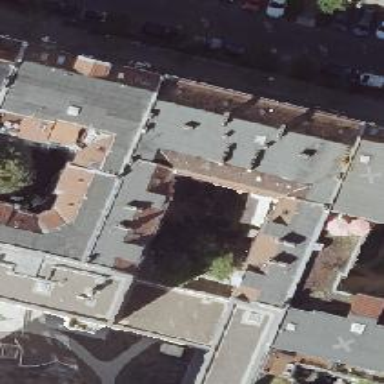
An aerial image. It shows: Apartment building with double saltbox roof shape.